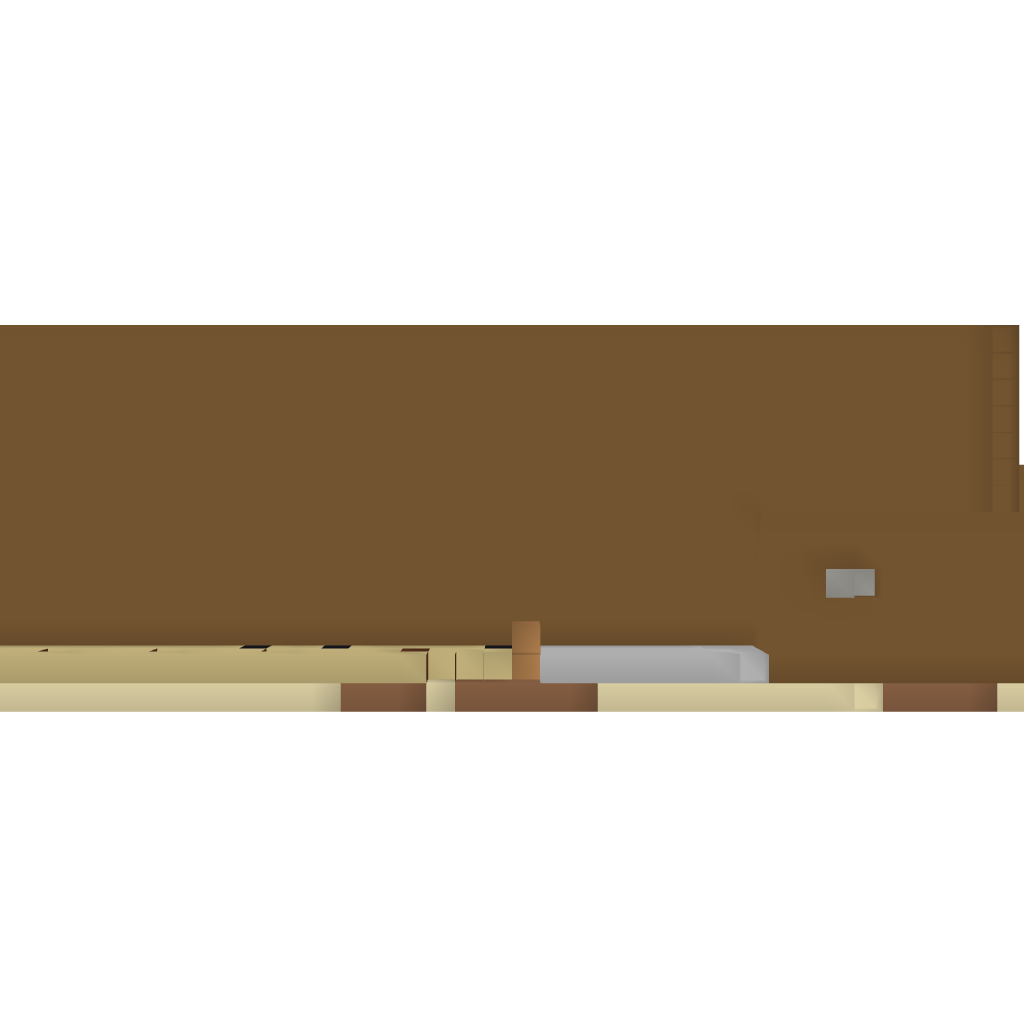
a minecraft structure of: Big theatre